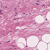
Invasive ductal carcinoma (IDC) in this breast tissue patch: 0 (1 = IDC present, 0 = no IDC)